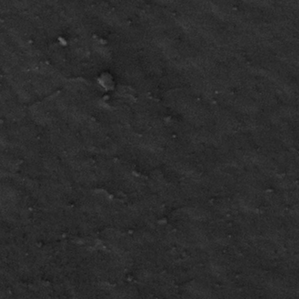
Label: frost